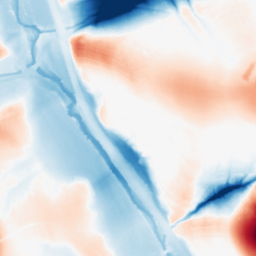
Category: morphological
Decomposition family: morphological
Decomposition parameters: operation: average
size: 50
Upsampling method: linear_exact
Upsampling parameters: scale: 2
Upsampling scale: 2